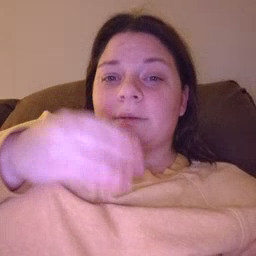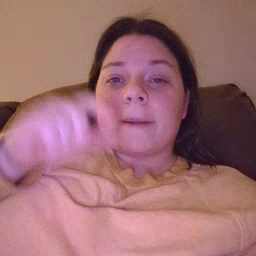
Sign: food